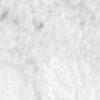
Label: no_change